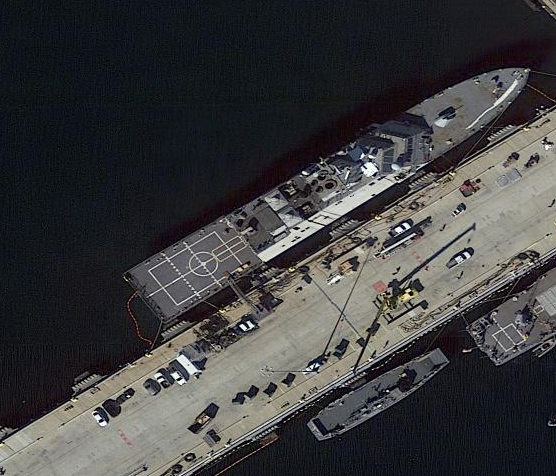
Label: Freedom-class_combat_ship